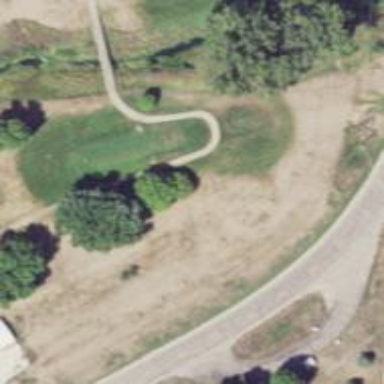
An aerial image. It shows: Path for golf carts.